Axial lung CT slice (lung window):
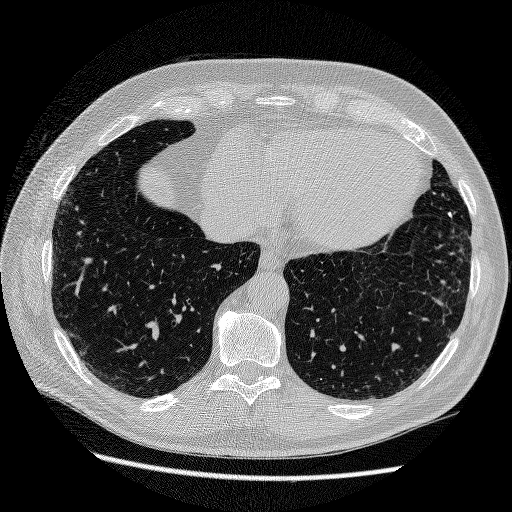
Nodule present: yes
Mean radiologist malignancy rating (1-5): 1